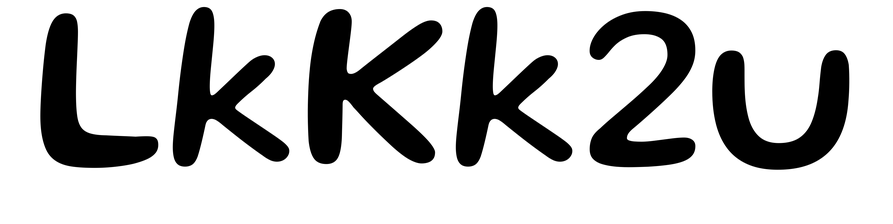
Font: Gluten_Regular